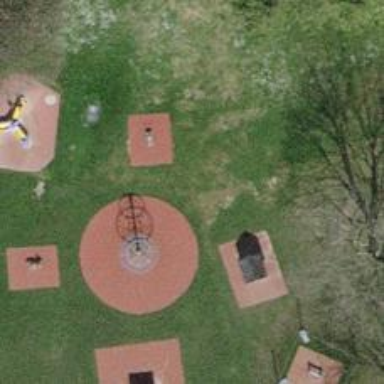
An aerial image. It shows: Playground with teen shelter.